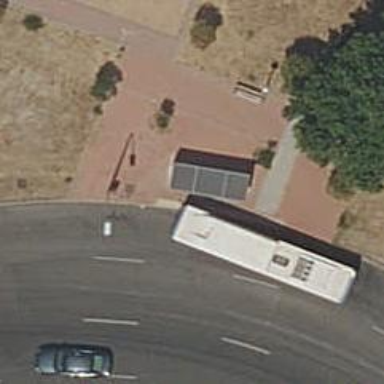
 serving as platform for public transportation."